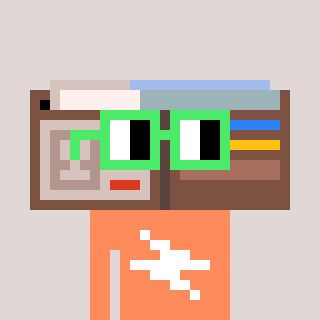
a pixel art character with square light green glasses, a wallet-shaped head and a peachy-colored body on a warm background